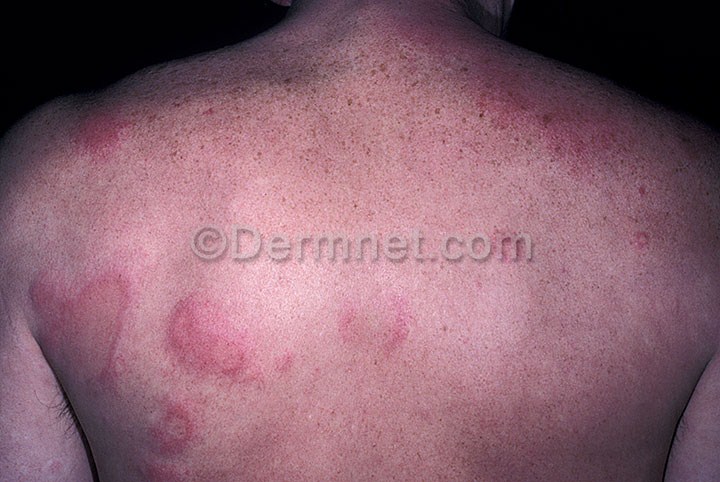
Disease: Urticaria Hives